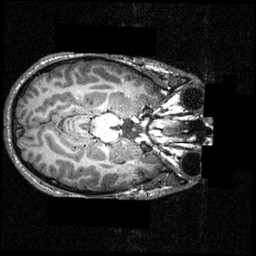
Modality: T1w
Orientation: axial
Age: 21
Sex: male
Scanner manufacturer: siemens
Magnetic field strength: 3.951 T
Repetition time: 1.5 s
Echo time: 0.00335 s